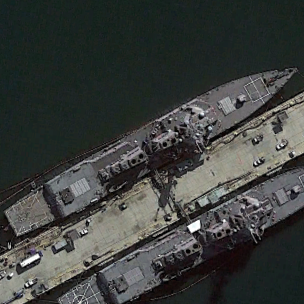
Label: destroyer